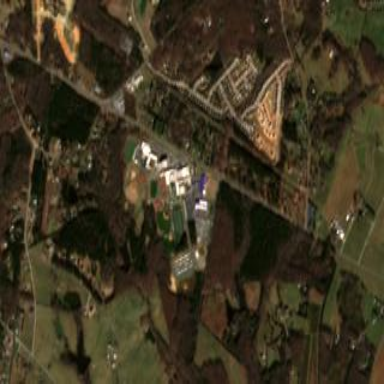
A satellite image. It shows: School.